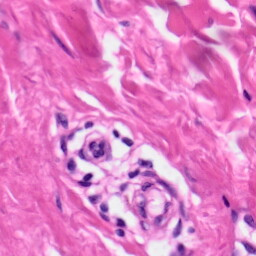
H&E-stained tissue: Skin